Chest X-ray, AP view. Patient: 20 years old, sex F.
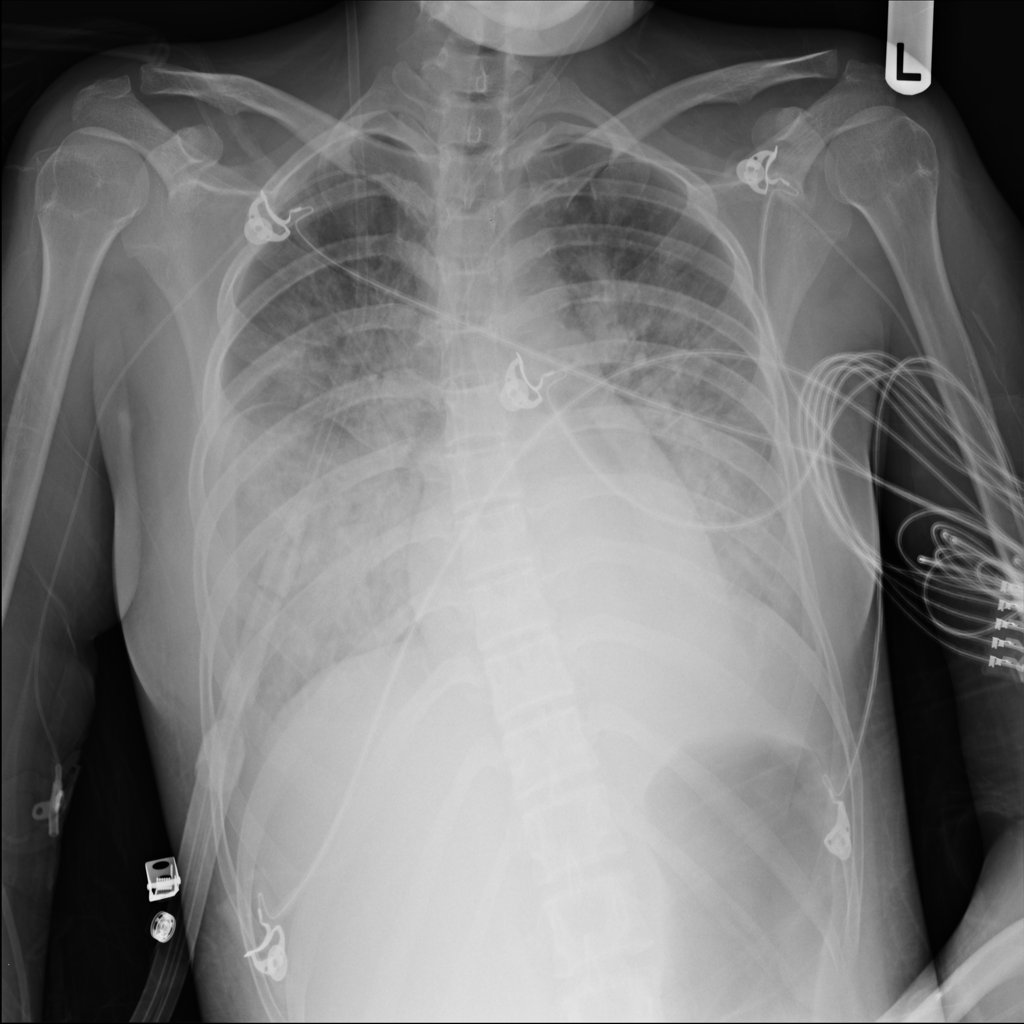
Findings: Atelectasis, Consolidation, Infiltration